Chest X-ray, AP view. Patient: 36 years old, sex F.
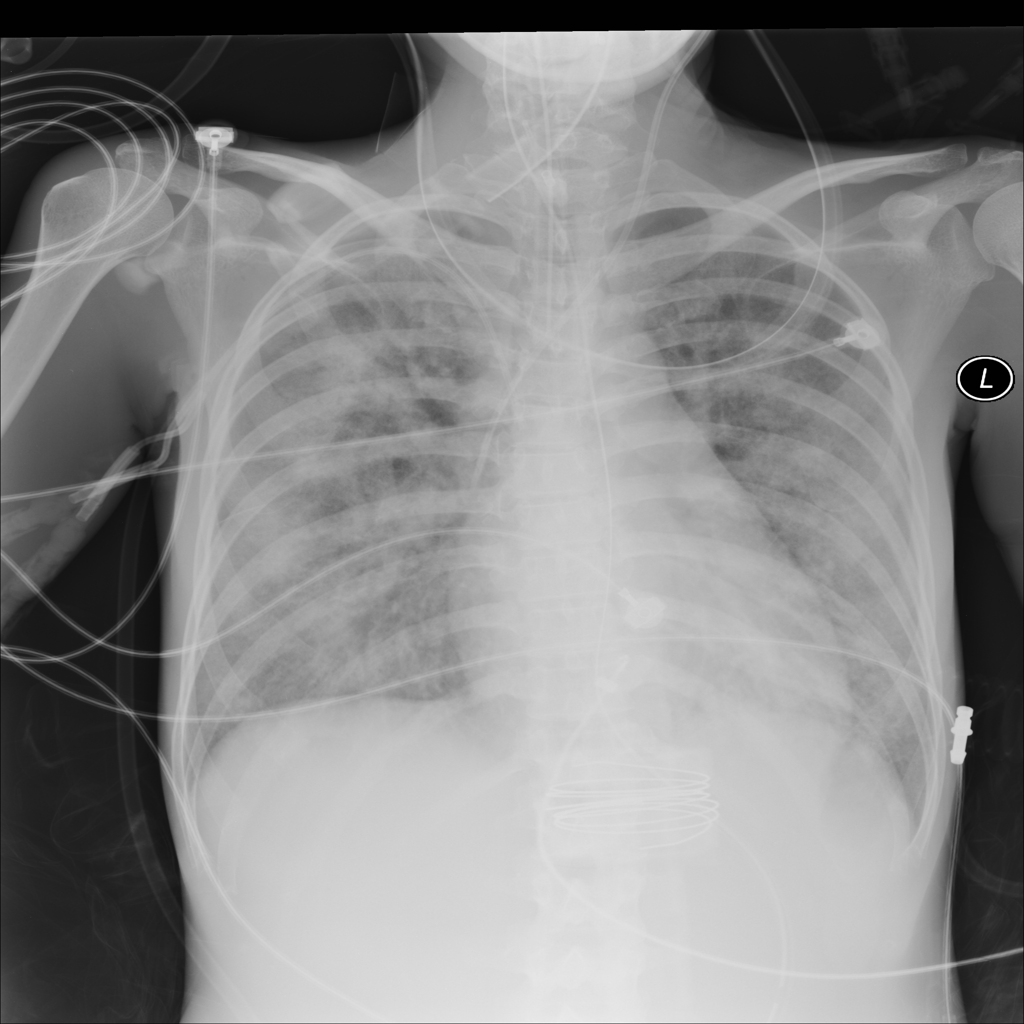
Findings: Infiltration